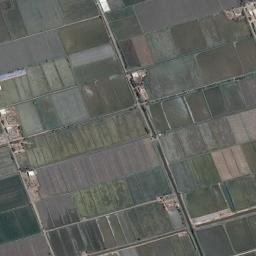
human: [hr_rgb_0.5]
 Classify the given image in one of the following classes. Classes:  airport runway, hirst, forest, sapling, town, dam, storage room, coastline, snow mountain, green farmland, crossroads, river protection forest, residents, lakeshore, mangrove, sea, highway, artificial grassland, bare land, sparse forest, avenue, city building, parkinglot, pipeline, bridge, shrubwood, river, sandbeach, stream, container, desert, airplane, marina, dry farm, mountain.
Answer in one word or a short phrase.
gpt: green farmland